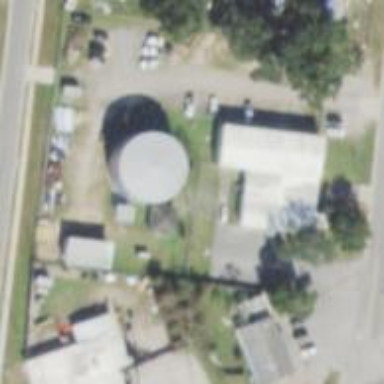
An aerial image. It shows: Water works facility.